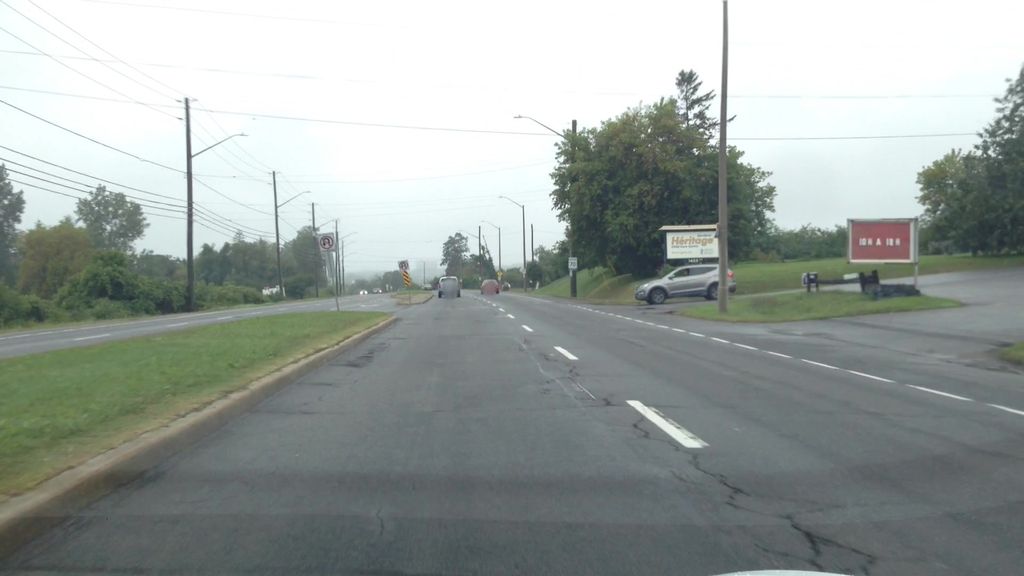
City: ottawa-gatineau